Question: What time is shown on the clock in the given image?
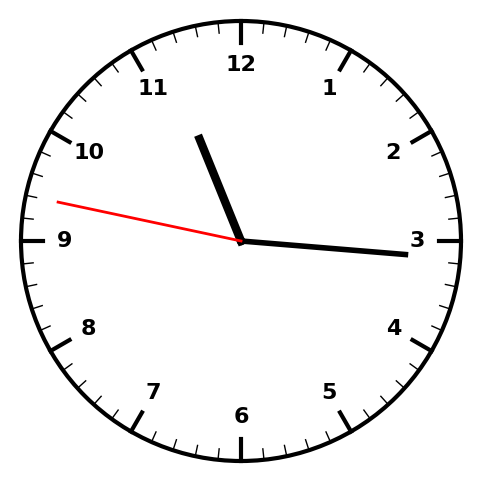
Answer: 11:15:47